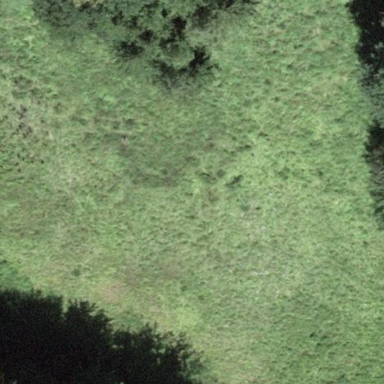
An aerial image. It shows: Beautiful meadow.